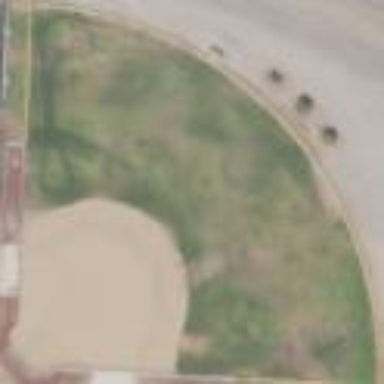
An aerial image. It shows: Baseball pitch for leisure land activities.